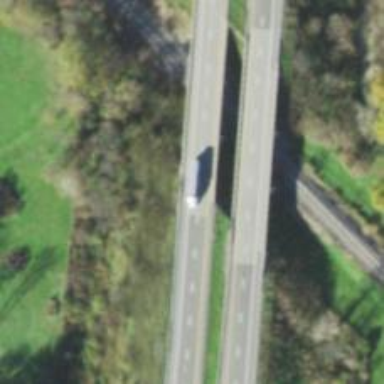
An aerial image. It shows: Asphalt bridge over motorway.